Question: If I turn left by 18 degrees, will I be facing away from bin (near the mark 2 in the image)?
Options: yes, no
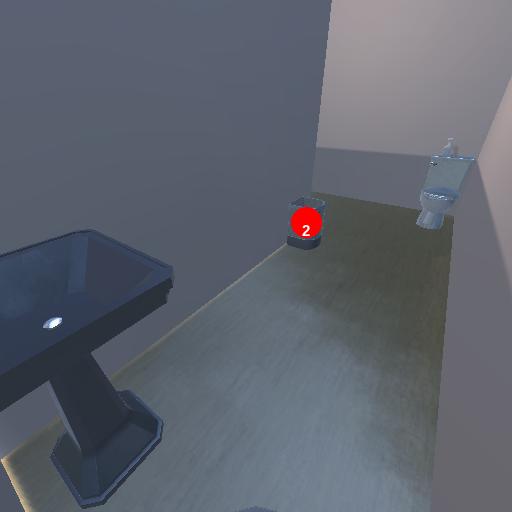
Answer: yes